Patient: sex M, age 64
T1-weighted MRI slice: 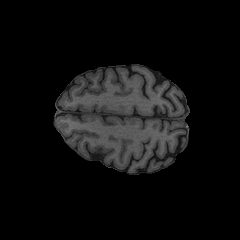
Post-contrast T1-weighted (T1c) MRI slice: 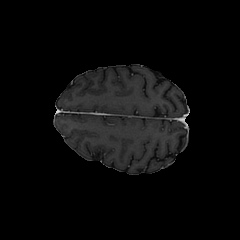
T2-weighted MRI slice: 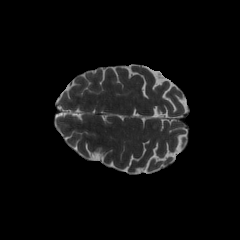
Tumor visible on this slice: no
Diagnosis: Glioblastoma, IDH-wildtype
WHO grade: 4